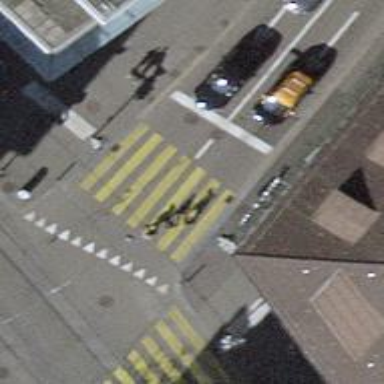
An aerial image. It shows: Zebra crossing with traffic signals. The crossing is marked by traffic lights.